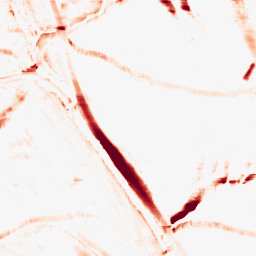
Category: morphological
Decomposition family: morphological_rect
Decomposition parameters: operation: opening
width: 20
height: 10
Upsampling method: linear_exact
Upsampling parameters: scale: 4
Upsampling scale: 4